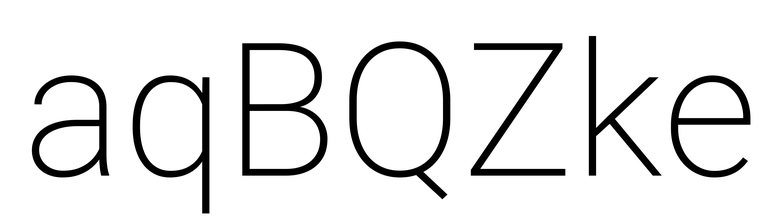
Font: Roboto_ExtraLight